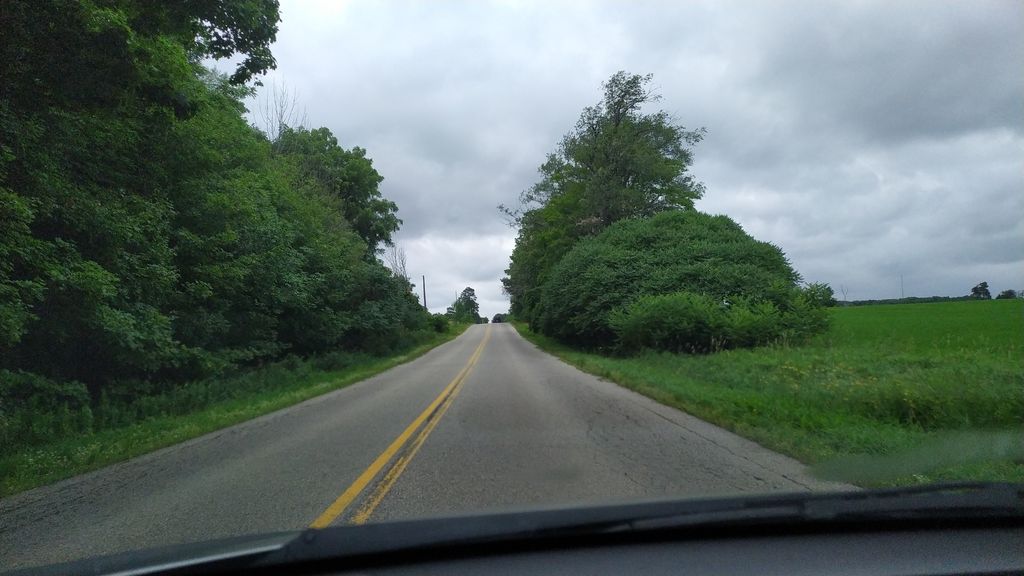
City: kitchener-waterloo